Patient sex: F
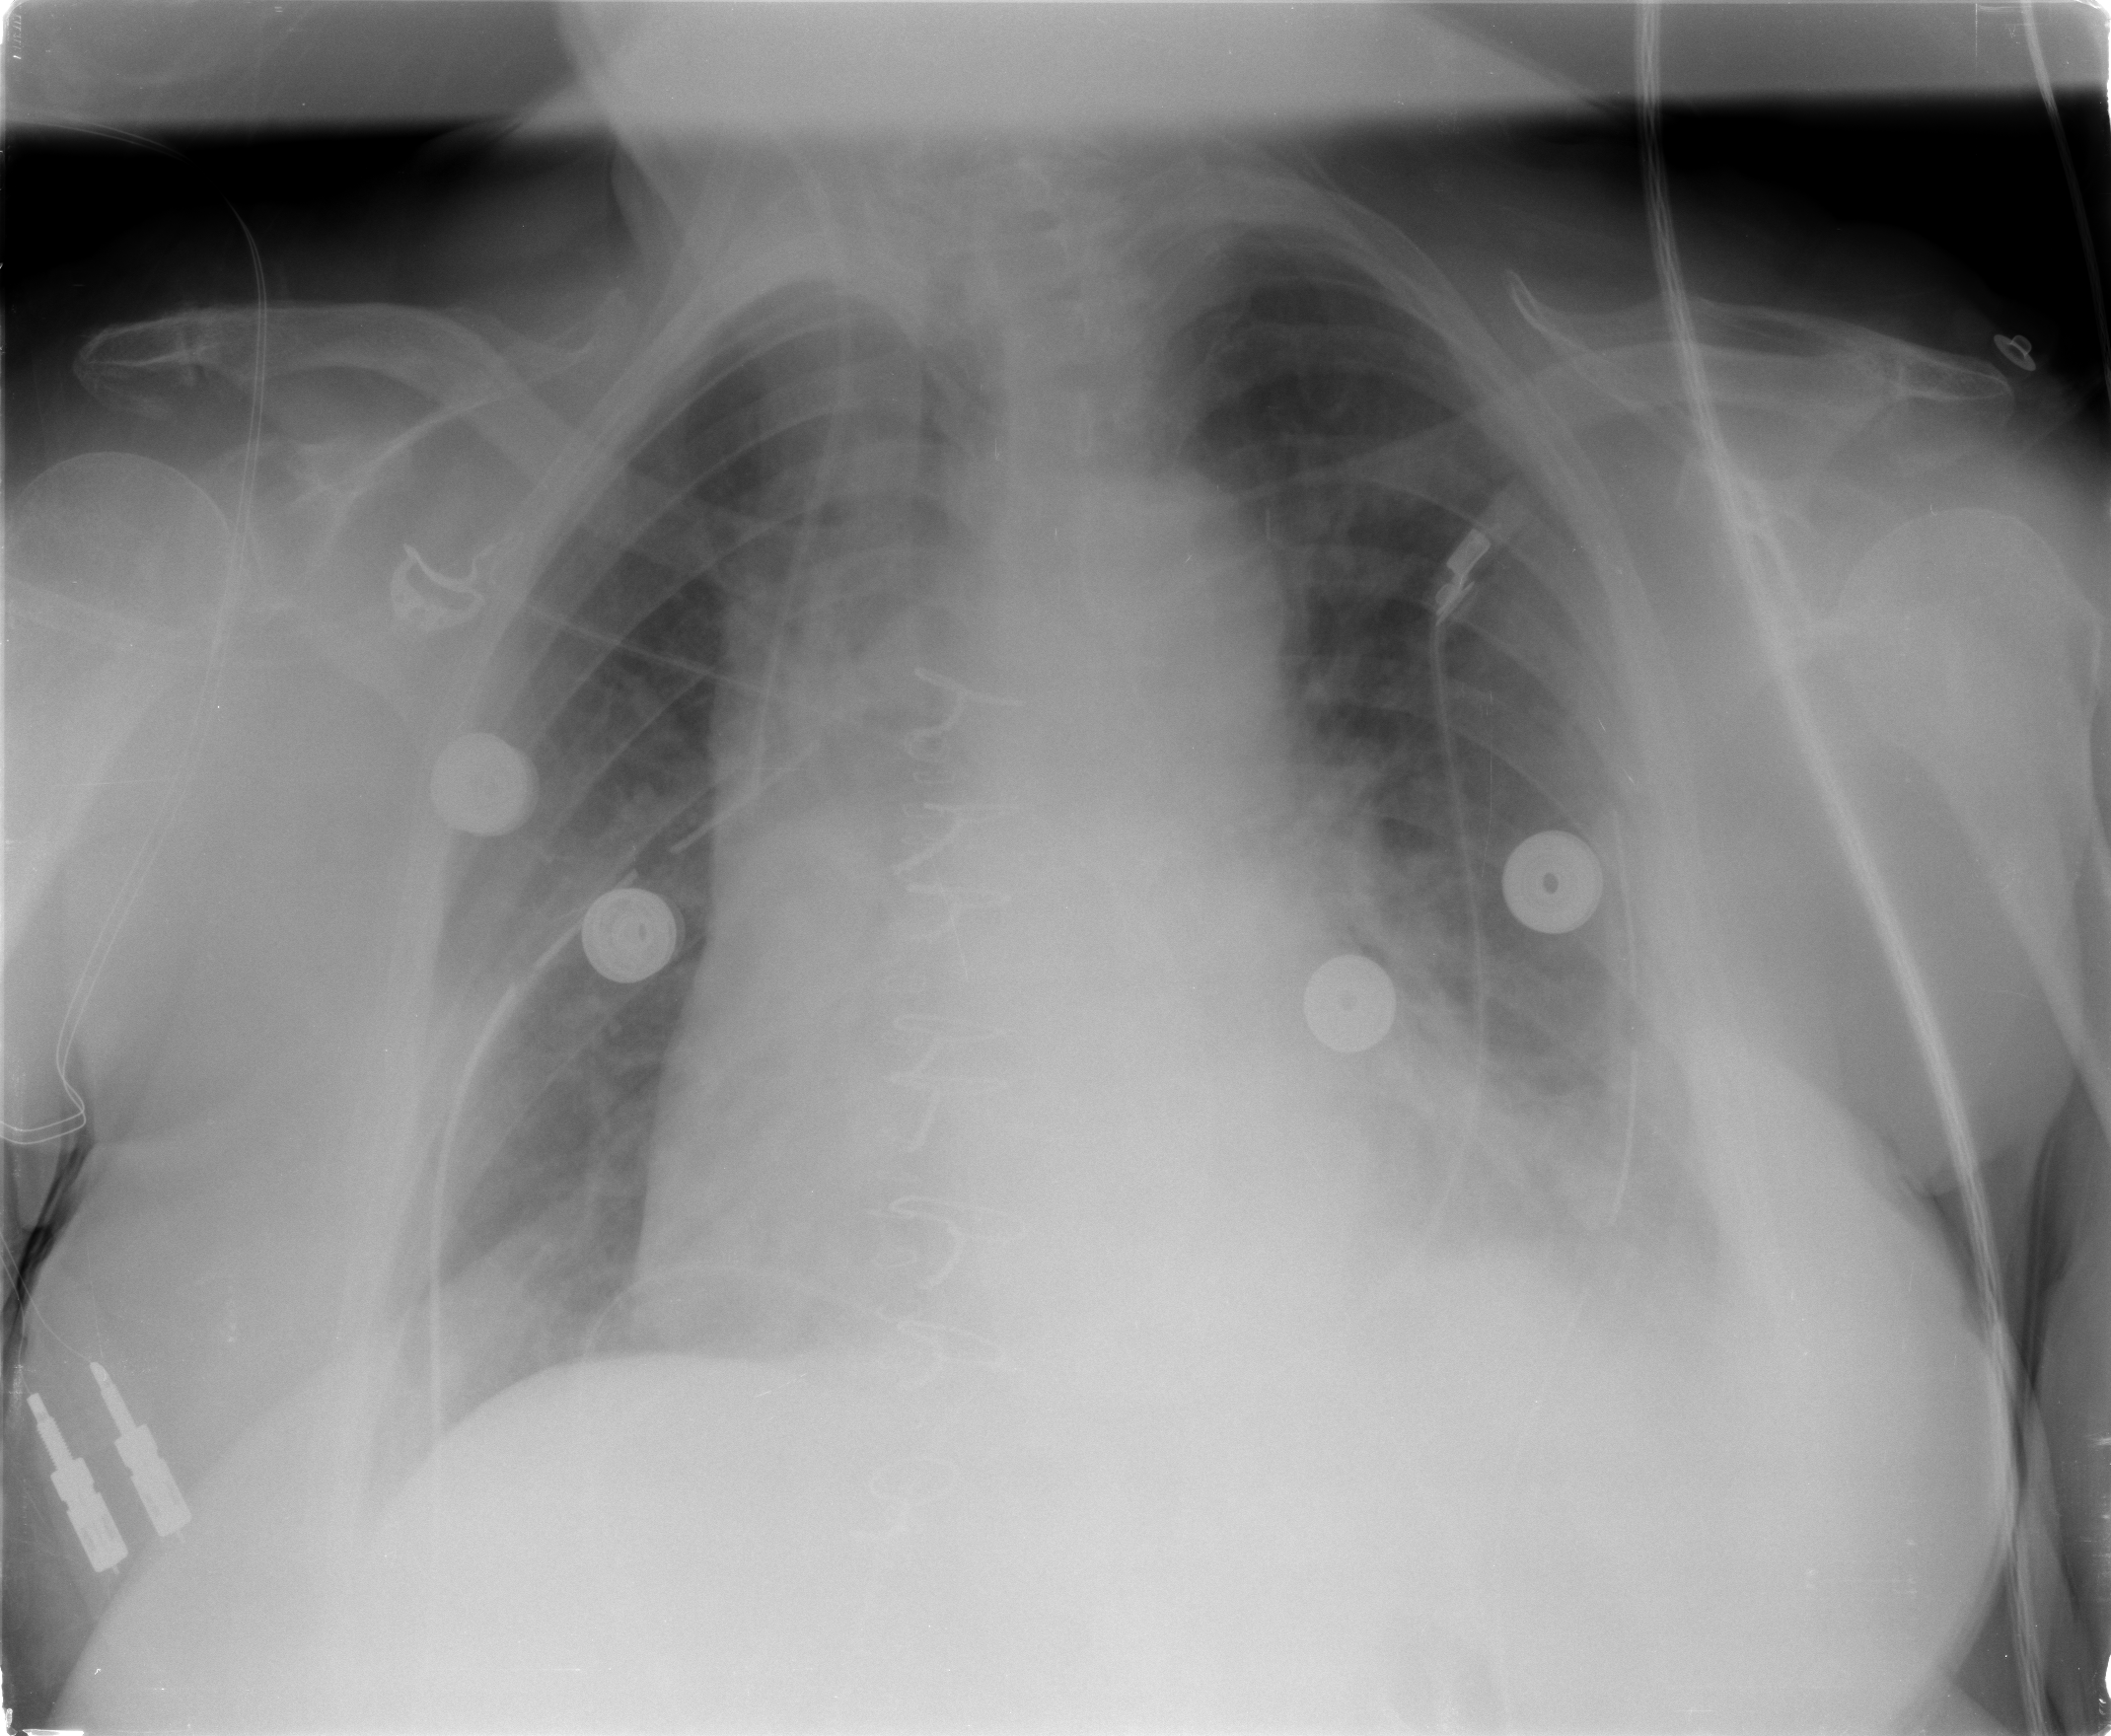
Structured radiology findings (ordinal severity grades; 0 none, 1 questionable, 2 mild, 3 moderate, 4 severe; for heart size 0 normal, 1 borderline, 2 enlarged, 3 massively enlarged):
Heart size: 2
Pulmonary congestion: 2
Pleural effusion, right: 0
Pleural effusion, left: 2
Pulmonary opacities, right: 0
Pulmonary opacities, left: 0
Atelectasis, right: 0
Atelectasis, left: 2